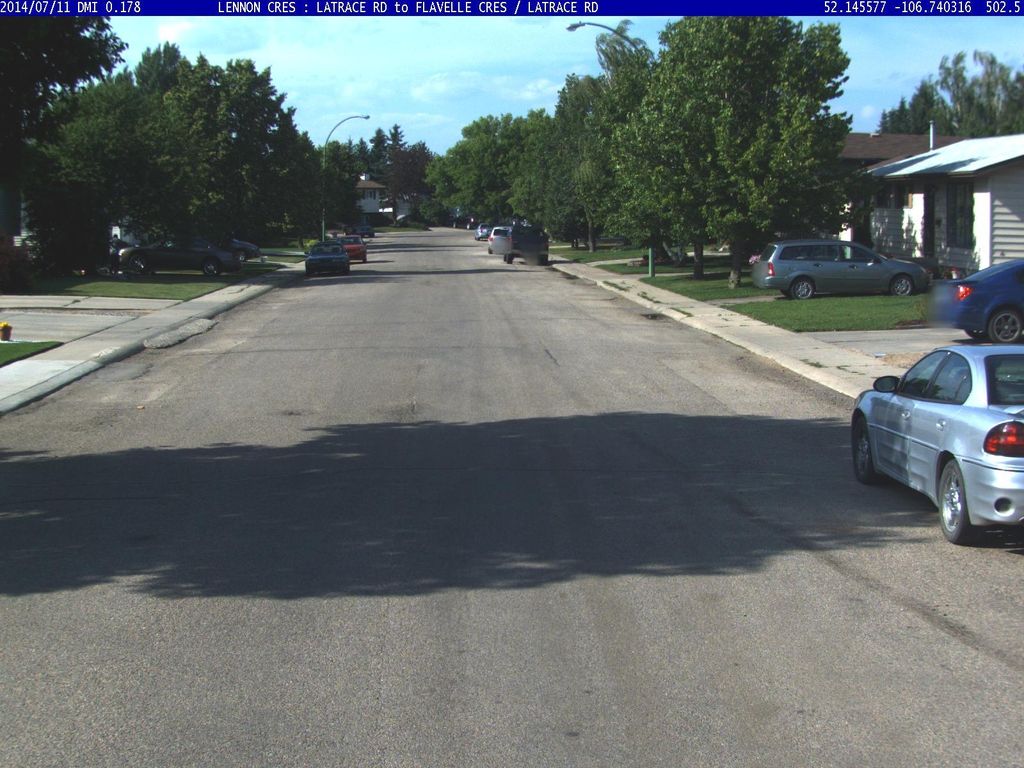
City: saskatoon